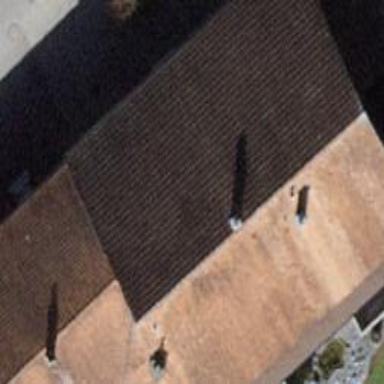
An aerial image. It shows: Gabled roof house.